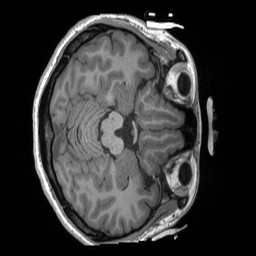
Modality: T1w
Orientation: axial
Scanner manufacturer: siemens
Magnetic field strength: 3 T
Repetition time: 2.4 s
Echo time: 0.00224 s